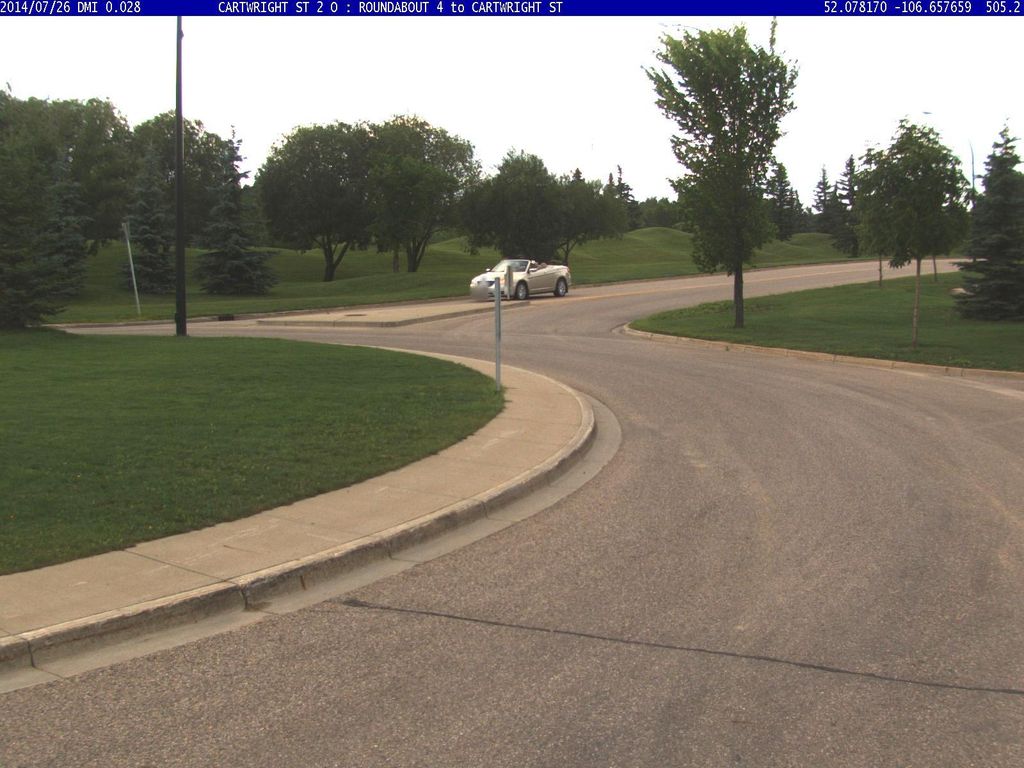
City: saskatoon